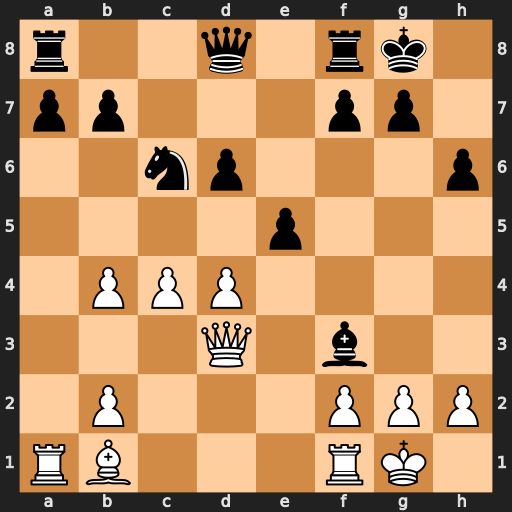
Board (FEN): r2q1rk1/pp3pp1/2np3p/4p3/1PPP4/3Q1b2/1P3PPP/RB3RK1
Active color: w
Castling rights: -
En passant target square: -
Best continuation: Qh7#